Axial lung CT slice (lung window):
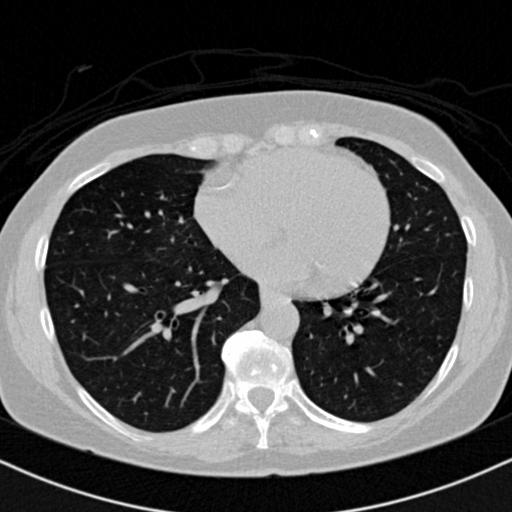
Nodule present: no